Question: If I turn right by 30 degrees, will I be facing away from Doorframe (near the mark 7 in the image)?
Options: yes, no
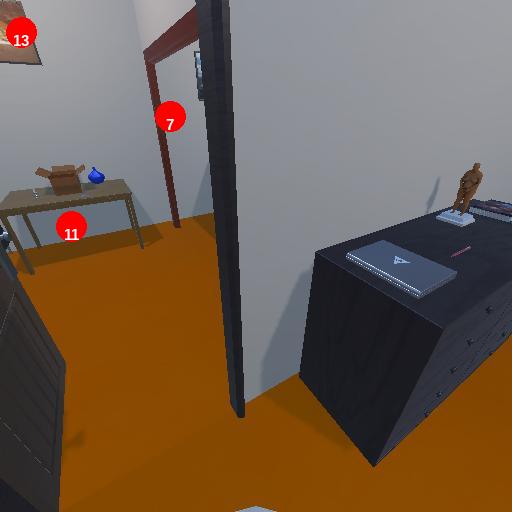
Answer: yes